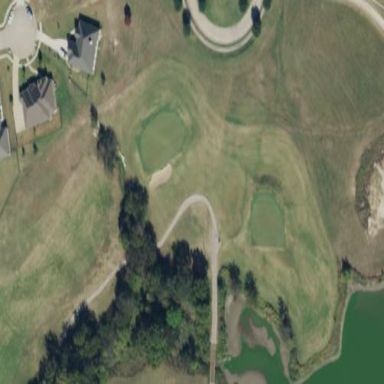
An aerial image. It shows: Rough grassy area used for golf.